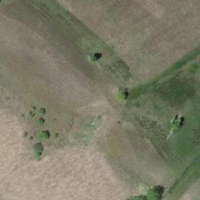
EUNIS habitat code: 16
Species observed at this site:
Alauda arvensis
Corvus corax
Spinus spinus